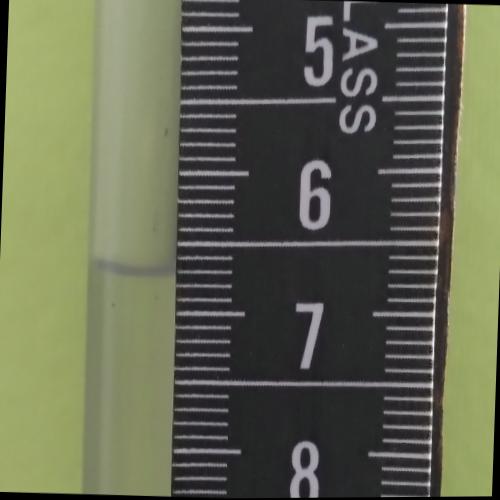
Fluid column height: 6.7 cm